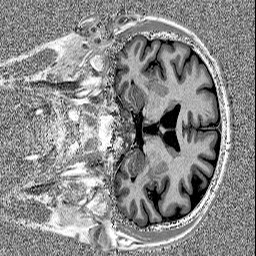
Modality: MP2RAGE
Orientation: coronal
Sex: male